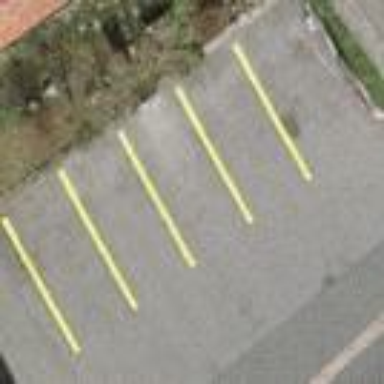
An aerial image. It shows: Parking area.